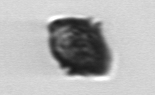
Label: Kryptoperidinium_triquetrum